Field crop: tomato
Growth stage: 2
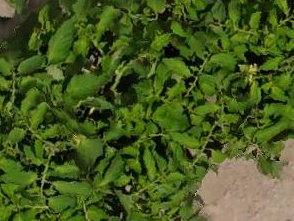
Species: tomato